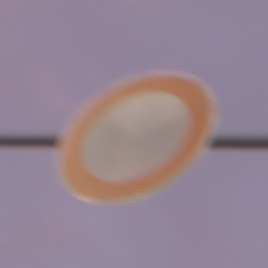
Verkehrszeichen: VerbotFahrzeugeAllerArt
Umgebung: Outdoor, Urban
Tageszeit: SunriseSunset
Wetter: PartlyCloudy
Licht: Natural
Jahreszeit: NotSpecified
Kontrast: MediumContrast